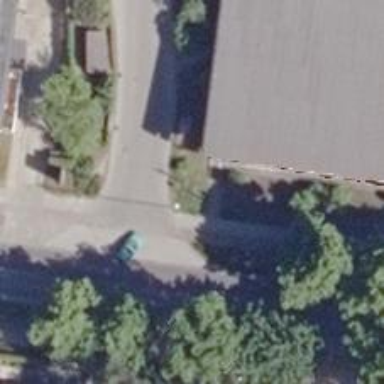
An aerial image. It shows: Footway.